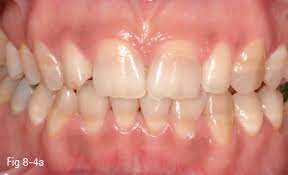
Condition: Tooth Discoloration